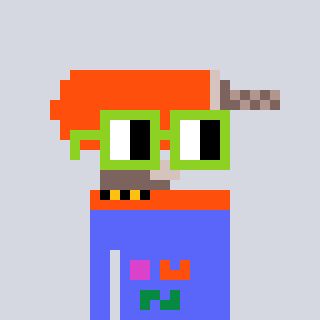
a pixel art character with square light green glasses, a drill-shaped head and a purple-colored body on a cool background